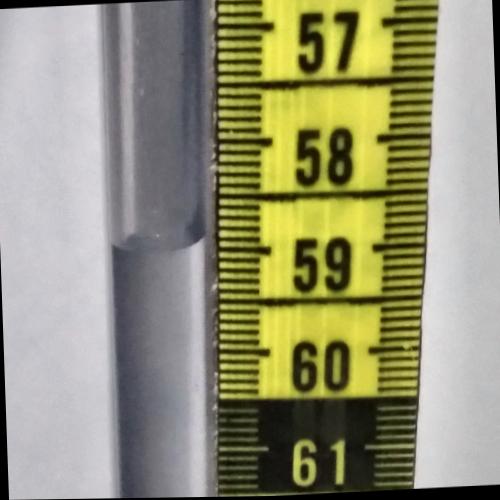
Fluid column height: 58.9 cm